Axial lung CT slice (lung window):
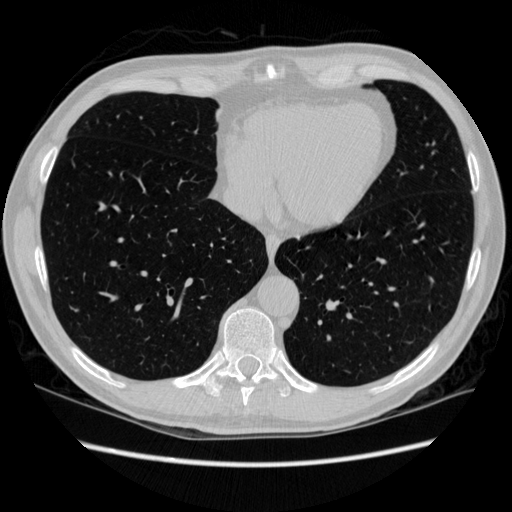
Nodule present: no